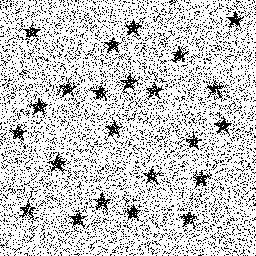
Squares: 0
Triangles: 0
Stars: 23
Total shapes: 23